Question:
In the above table, the first (+) option routes to the wrong path.
It's supposed to redirect to Home\UpdateField. But when I click the first row, it just refreshes the current page. All other rows work fine.
'''
@RedeemPage.Fields.Count
@foreach (var item in RedeemPage.Fields) {
using (Html.BeginForm("UpdateField", "Home", FormMethod.Post, new { id = @RedeemPage.Id }))
{
<tr>
<td><input type="text" name="field_name" id="field_name" value="@item.Name" /></td>
<td>
<select name="field_type" id="field_type">
<option value="Text" selected="selected">Text</option>
<option value="TextArea">Text Area</option>
<option value="Hidden">Hidden field</option>
<option value="Checkbox">Checkbox</option>
</select>
</td>
<td><input type="checkbox" name="field_required" id="field_required" checked="@item.Required"/> </td>
<td><input type="text" name="field_value" id="field_value" value="@item.Value" /></td>
<td><input type="submit" value="" style="width:26px;height:26px;background: transparent url(http://cdn1.iconfinder.com/data/icons/prettyoffice/24/add1-.png);background-position:center;border:none;"/>
<input type="submit" value="" style="width:26px;height:26px;background: transparent url(http://cdn1.iconfinder.com/data/icons/softwaredemo/PNG/24x24/Close_Box_Red.png);background-position:center;border:none;"/>
</tr>
}
}
'''
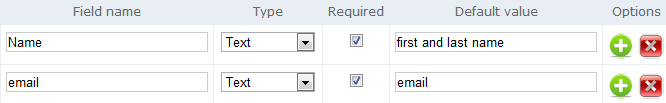
Answer: The problem was because the table was inside another form. Fixed it.